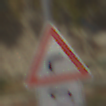
Verkehrszeichen: KurveRechts
Zusatzzeichen unten: RichtungsangabeDurchPfeile2
Umgebung: Outdoor, Suburban
Tageszeit: MorningAfternoon
Wetter: PartlyCloudy
Licht: Natural
Jahreszeit: NotSpecified
Kontrast: HighContrast